Interaction volume radius: 10 \u00c5
Interaction volume height: 10 \u00c5
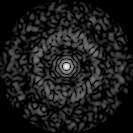
Disorder parameter: 0.8052